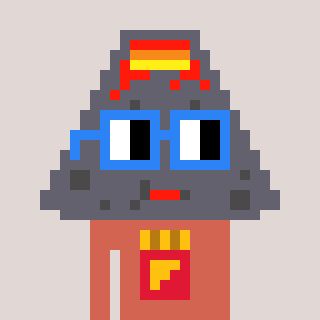
a pixel art character with square blue glasses, a volcano-shaped head and a peachy-colored body on a warm background